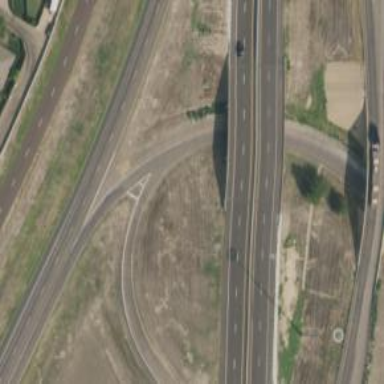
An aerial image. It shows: Bridge over motorway expressway.